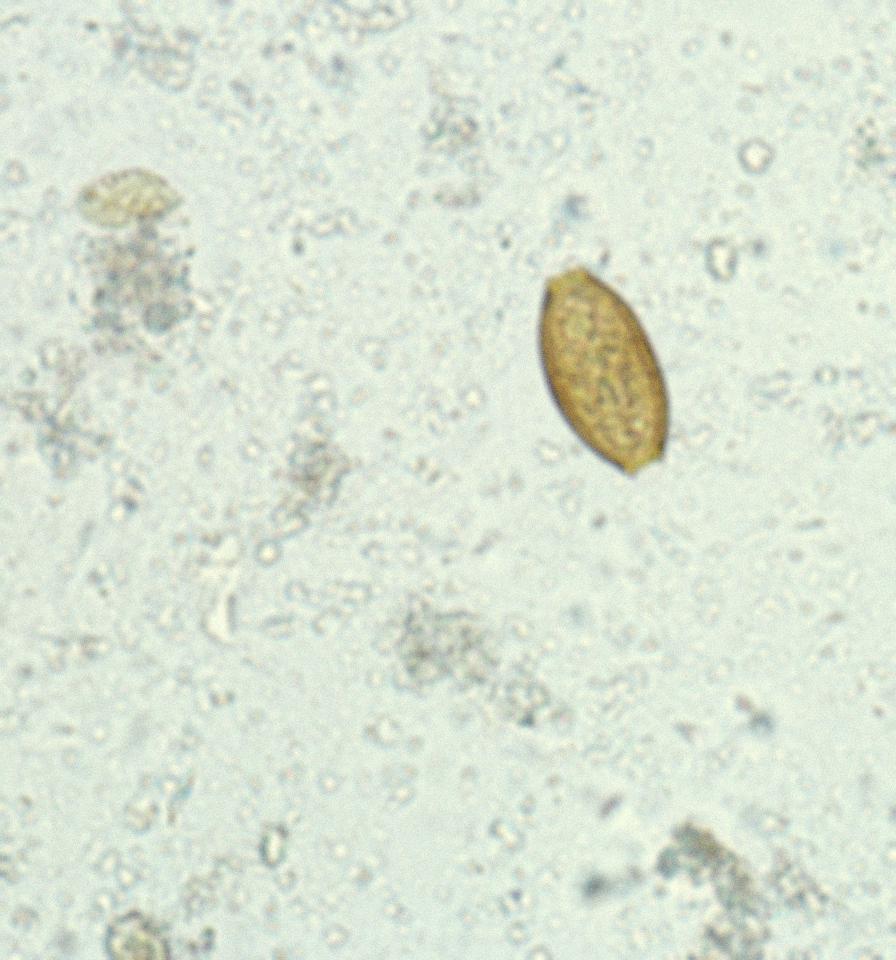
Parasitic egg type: Trichuris trichiura